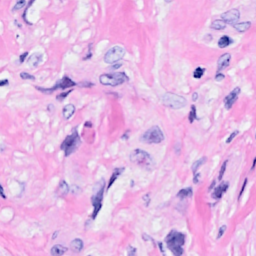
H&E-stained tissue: Breast